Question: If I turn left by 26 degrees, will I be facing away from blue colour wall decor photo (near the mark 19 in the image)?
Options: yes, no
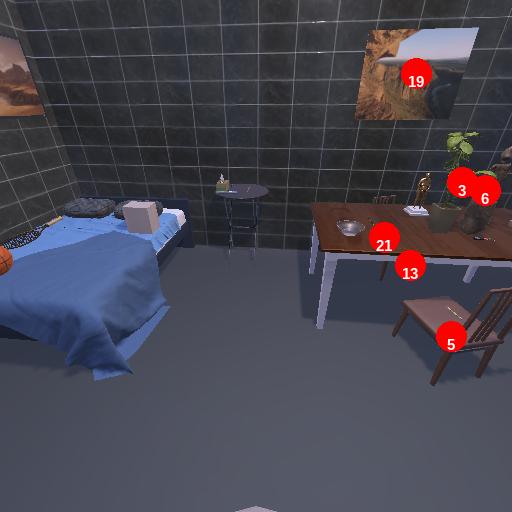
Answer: yes